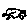
Label: car